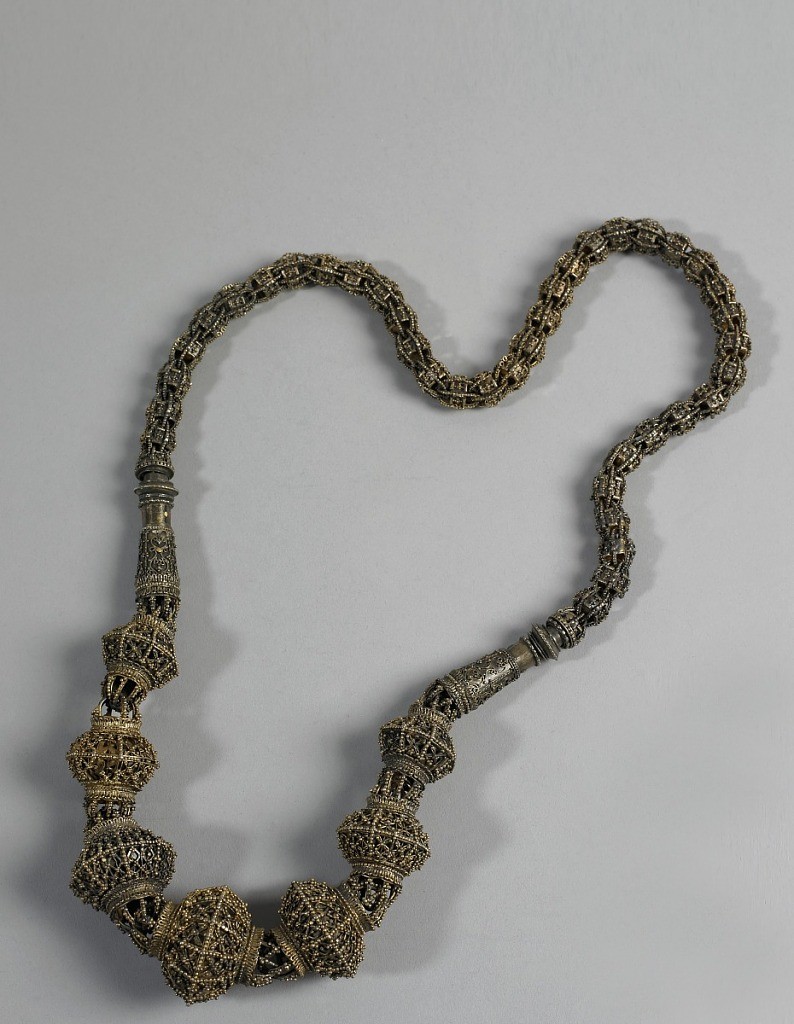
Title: Necklace
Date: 19th century
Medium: Gilt silver
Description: Necklace of gilt silver, made of two distinctly different designed parts. Lower part: seven 12-sided ridged globular units of filigree work and of graduating sizes. Connected by elongated bell-shaped unit to upper part of filigree braided links over circular, small-scaled units.